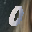
Label: 0